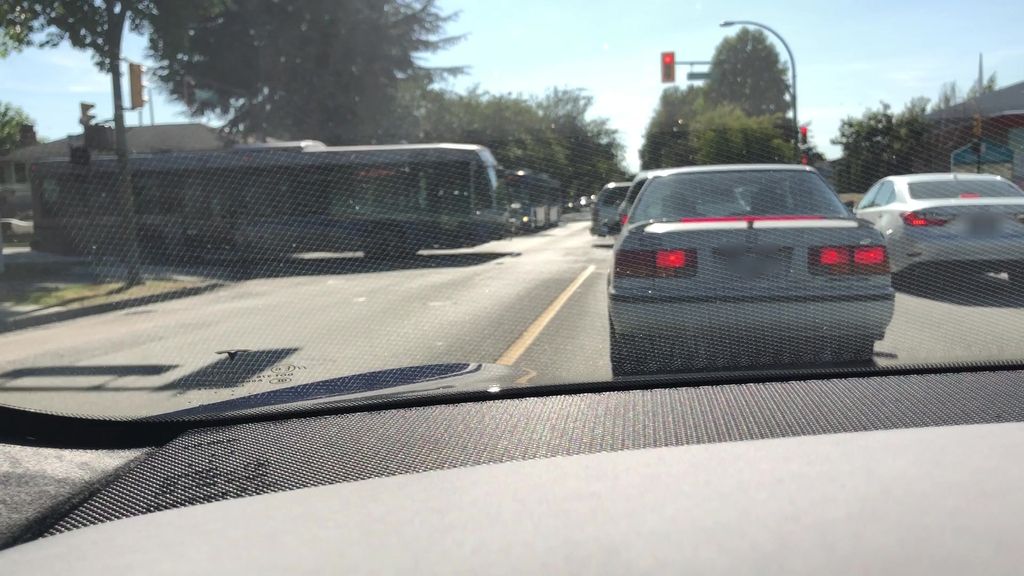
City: vancouver